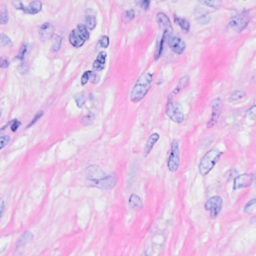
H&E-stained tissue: Breast